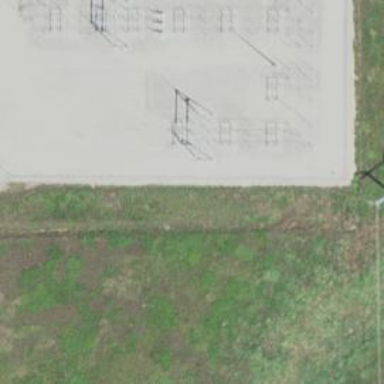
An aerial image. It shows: Switch for power supply.